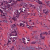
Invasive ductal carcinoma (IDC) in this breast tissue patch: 1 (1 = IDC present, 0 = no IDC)